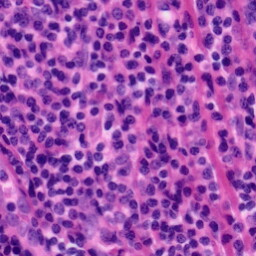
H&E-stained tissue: Tonsil